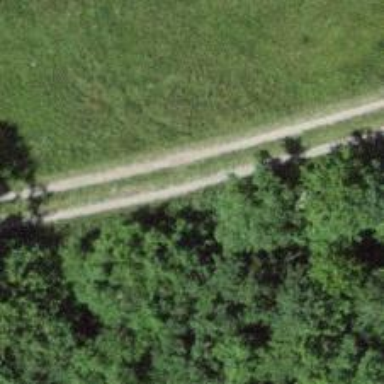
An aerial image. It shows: Gravel track with grade2 tracktype.